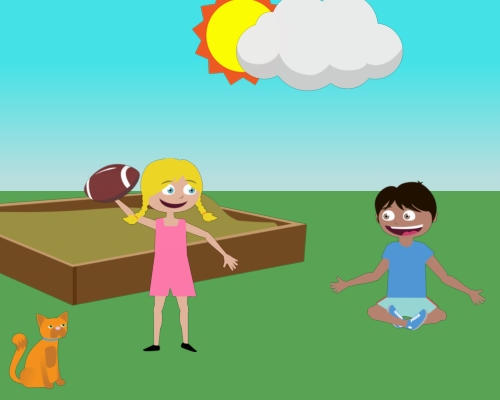
large cat lower left corner faces right and happy large girl one arm in air holding football facing right and she is just left of center sandbox and a large size happy cross leg boy on right side faces left and large sun centered in sky with a cloud in front of it